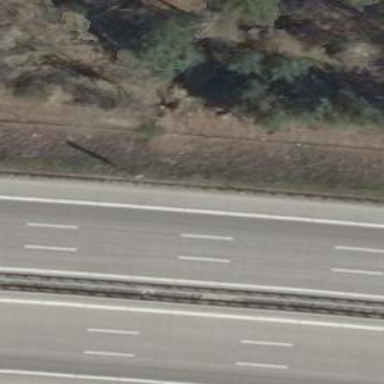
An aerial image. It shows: Concrete motorway.